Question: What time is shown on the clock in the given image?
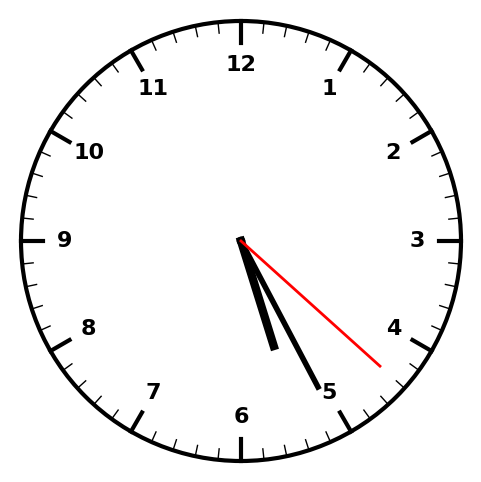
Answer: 05:25:22